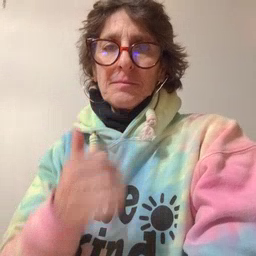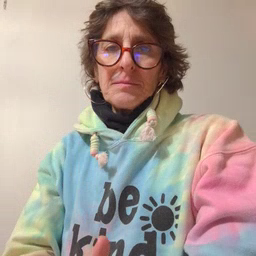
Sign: taste